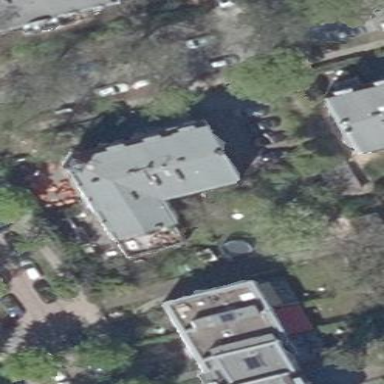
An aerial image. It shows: Residential building.